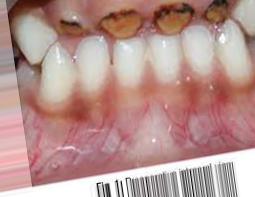
Condition: Caries